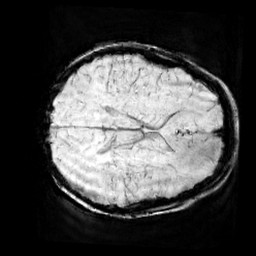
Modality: minIP
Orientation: axial
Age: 10
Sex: male
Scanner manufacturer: siemens
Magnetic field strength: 3 T
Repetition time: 0.027 s
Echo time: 0.02 s